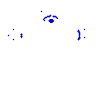
Particle: proton